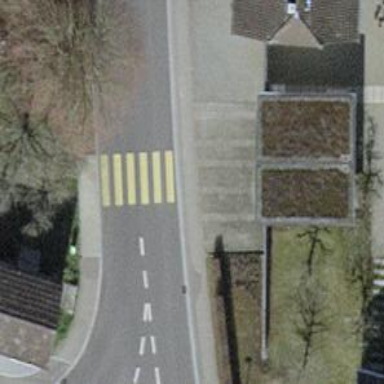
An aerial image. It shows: Marked crossing on the road.